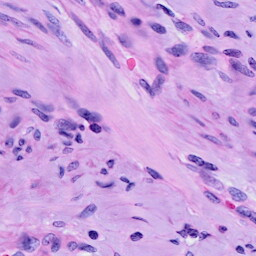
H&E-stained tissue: Cervix